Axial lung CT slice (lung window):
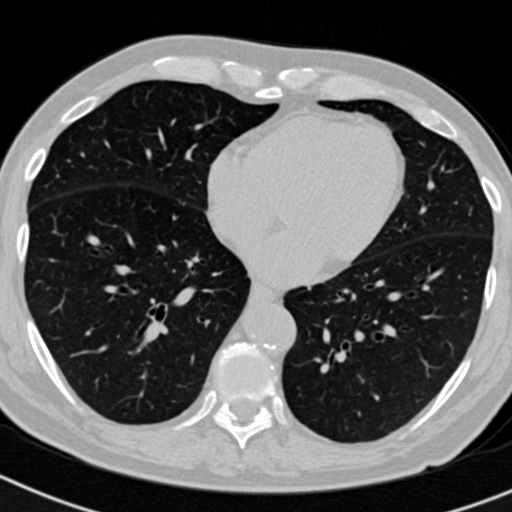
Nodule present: no